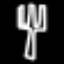
Label: fork